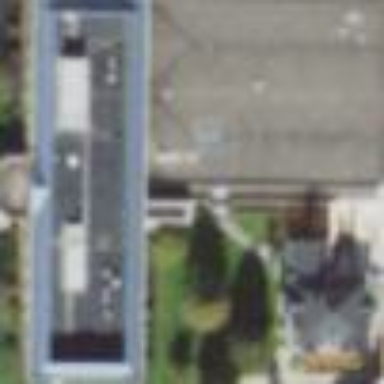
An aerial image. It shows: Hospital building.